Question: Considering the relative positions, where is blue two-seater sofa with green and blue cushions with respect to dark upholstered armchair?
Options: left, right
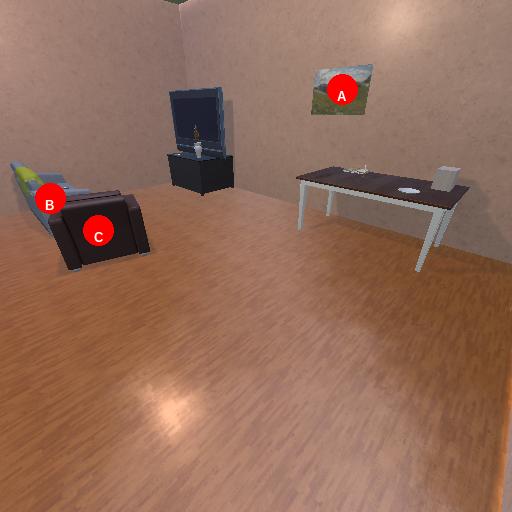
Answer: left